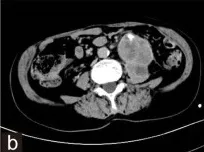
(B, C) The CTU scan showed an unclear boundary between the left kidney and the adjacent psoas major muscle, with both structures displaying uneven enhancement. Additionally, there was evidence of malrotation in the right kidney.
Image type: radiology (ct)